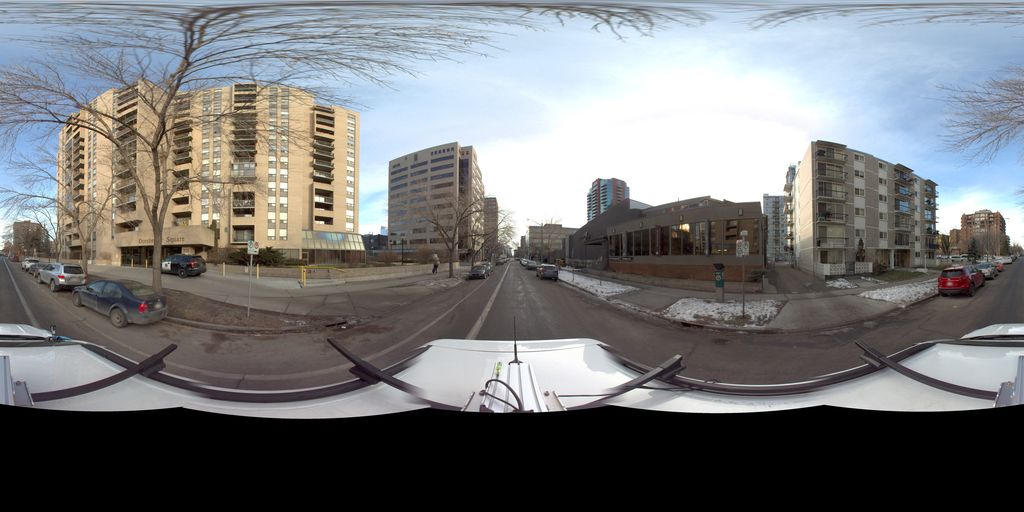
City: calgary